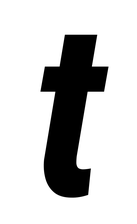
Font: Roboto-Italic_Condensed_Bold_Italic